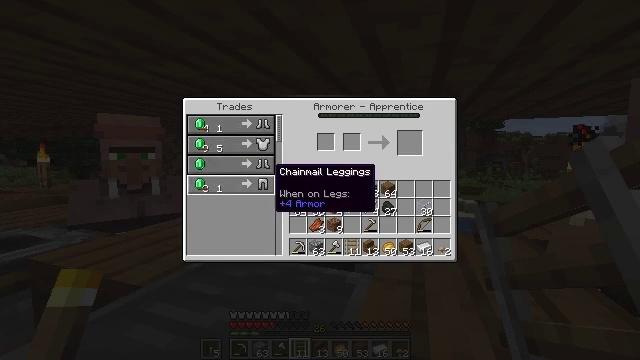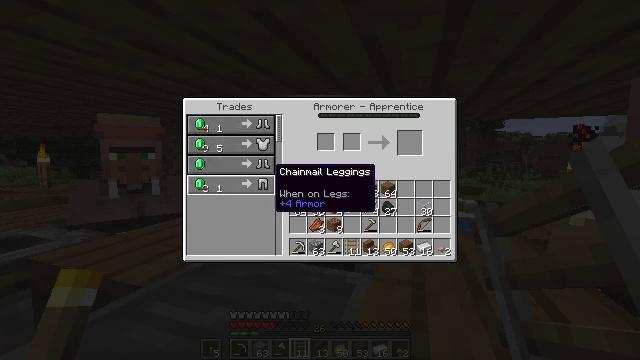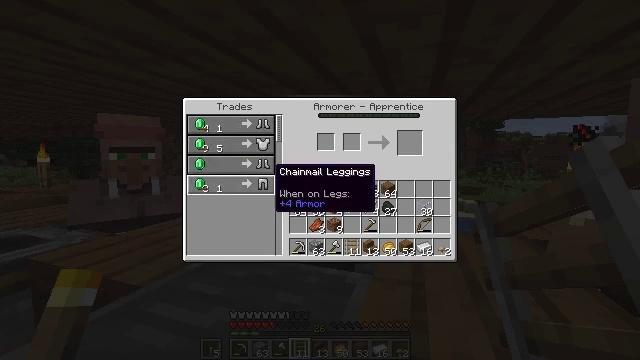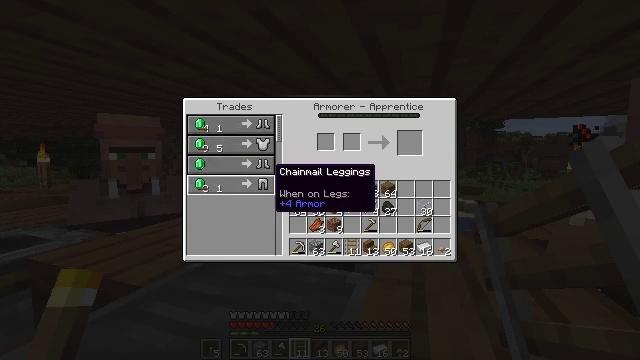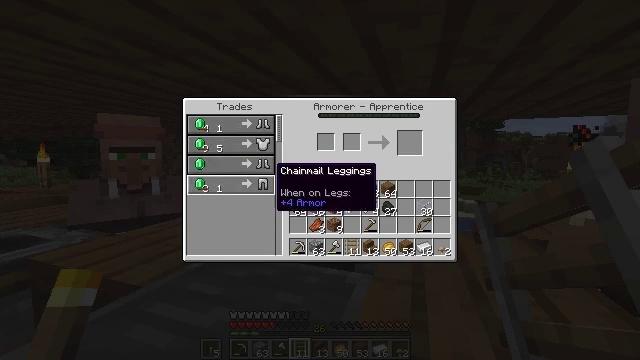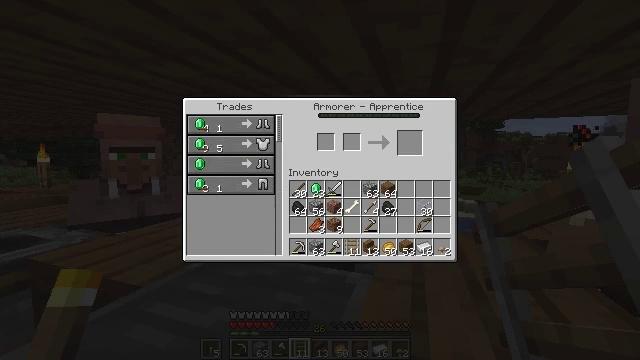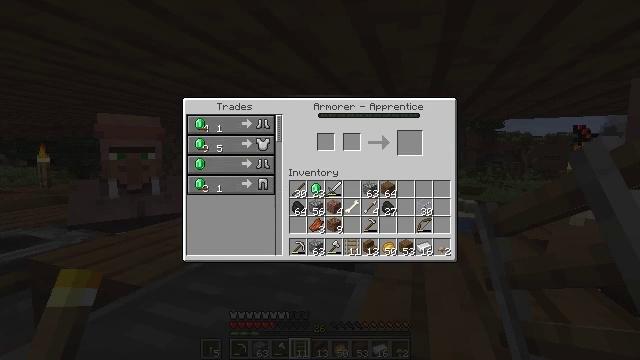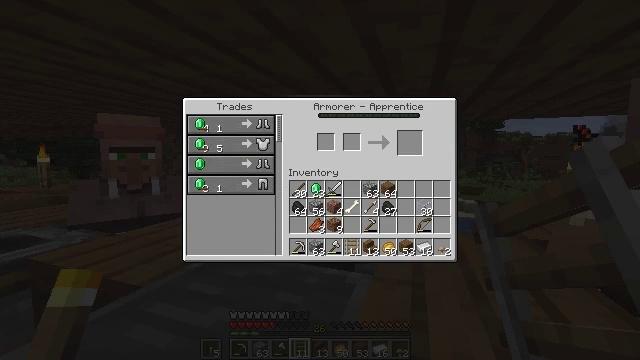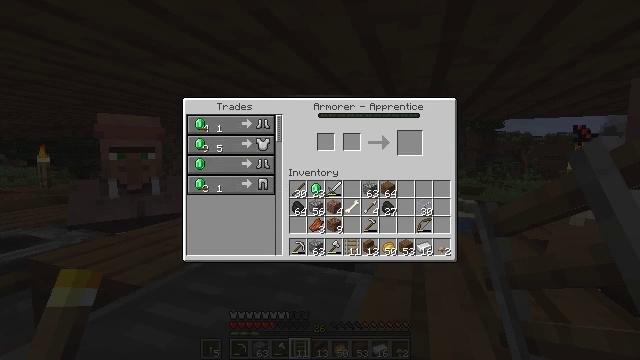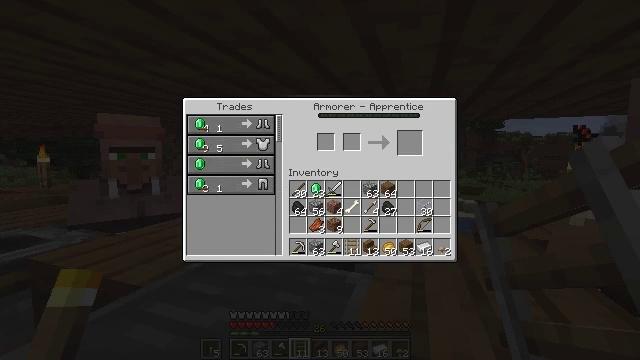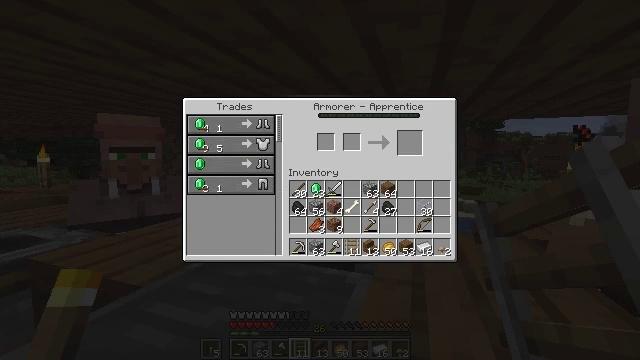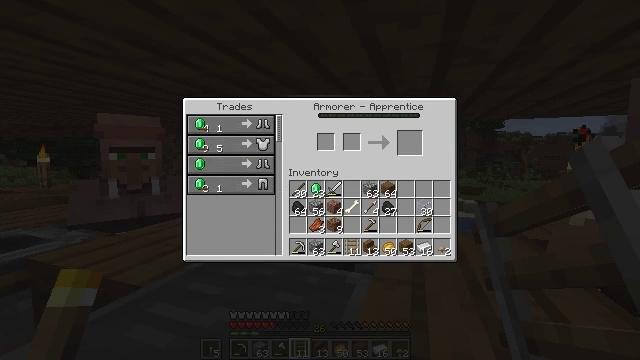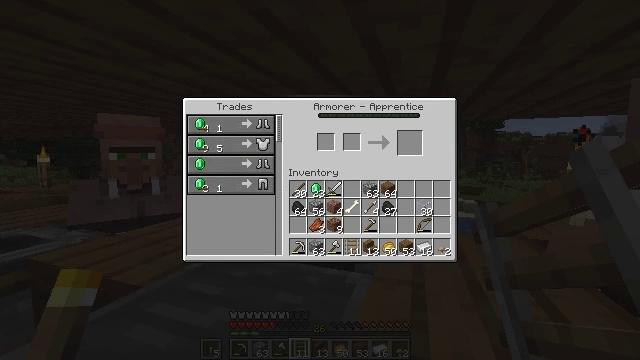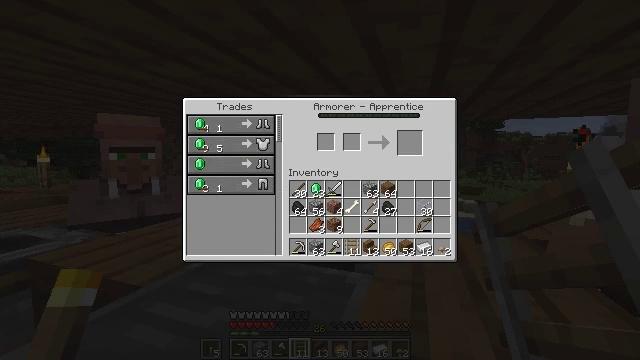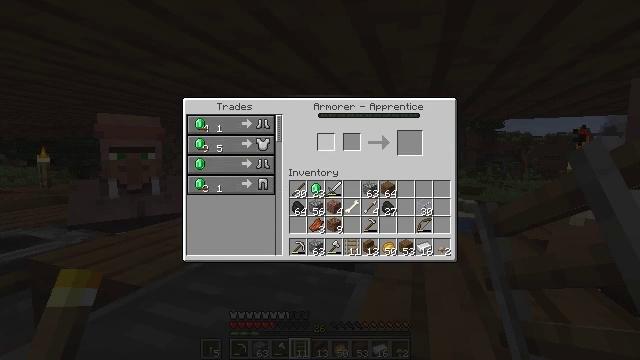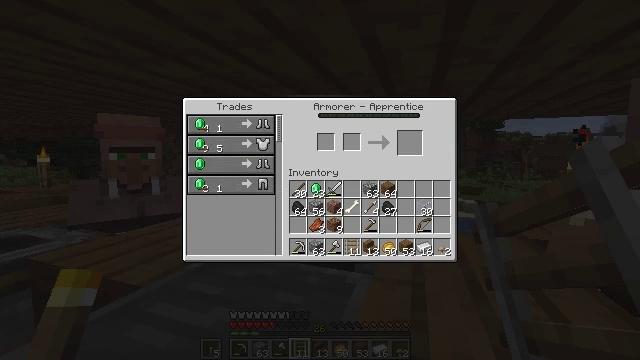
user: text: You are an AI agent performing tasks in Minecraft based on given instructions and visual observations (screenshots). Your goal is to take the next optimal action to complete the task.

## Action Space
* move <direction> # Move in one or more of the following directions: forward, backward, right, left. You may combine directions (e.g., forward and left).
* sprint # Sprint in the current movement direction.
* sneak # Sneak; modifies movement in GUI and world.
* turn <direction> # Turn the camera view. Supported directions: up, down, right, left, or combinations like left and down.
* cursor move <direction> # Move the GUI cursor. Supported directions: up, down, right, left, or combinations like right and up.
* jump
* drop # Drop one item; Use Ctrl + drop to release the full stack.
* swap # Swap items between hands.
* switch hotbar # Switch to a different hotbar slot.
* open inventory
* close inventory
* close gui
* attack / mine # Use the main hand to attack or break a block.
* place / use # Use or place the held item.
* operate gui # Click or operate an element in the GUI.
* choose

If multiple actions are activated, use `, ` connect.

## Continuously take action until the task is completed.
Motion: motion action
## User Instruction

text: Craft a pair of chainmail leggings in the crafting table.
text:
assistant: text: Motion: no_op
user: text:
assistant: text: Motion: no_op
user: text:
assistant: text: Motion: no_op
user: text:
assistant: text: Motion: no_op
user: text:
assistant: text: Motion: cursor move right and up
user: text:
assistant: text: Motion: cursor move right and up
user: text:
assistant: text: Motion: cursor move right and up
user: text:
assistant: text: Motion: cursor move right
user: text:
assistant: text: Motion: no_op
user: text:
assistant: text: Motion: no_op
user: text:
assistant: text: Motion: no_op
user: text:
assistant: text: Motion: cursor move left and down
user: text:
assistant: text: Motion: cursor move left and down
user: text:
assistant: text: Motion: cursor move left and down
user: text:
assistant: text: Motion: cursor move left
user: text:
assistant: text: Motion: cursor move left
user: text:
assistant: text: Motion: cursor move left
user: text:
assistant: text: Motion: cursor move left
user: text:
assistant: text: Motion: no_op
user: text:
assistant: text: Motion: no_op
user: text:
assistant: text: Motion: no_op
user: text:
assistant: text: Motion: no_op
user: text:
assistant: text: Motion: no_op
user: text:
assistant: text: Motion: no_op
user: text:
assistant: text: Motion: no_op
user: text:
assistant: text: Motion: no_op
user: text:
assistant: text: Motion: no_op
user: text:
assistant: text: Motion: no_op
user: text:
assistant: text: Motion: no_op
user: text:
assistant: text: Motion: no_op